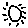
Label: sun